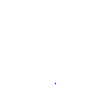
Particle: proton